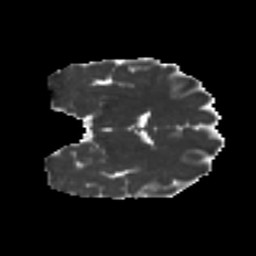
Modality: MD
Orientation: coronal
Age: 26
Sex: male
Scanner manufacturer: ge
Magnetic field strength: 3 T
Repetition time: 7.8 s
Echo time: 0.0608 s